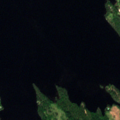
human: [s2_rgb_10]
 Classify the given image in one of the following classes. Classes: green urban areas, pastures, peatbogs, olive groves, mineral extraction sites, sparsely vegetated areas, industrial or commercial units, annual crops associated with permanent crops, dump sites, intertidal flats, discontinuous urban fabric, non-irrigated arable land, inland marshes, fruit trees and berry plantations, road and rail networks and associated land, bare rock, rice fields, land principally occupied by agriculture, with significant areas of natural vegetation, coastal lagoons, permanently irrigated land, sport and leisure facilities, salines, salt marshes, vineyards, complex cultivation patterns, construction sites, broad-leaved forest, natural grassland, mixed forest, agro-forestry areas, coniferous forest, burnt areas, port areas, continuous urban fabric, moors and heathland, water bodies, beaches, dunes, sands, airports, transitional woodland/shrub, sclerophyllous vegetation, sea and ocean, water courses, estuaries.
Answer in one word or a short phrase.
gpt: coniferous forest, mixed forest, water bodies